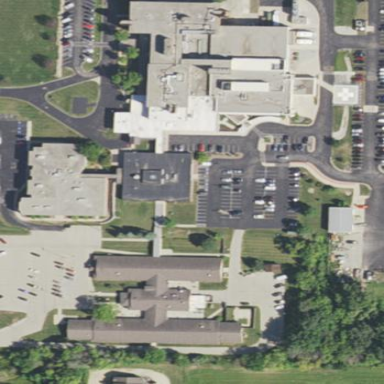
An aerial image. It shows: Hospital providing healthcare services.